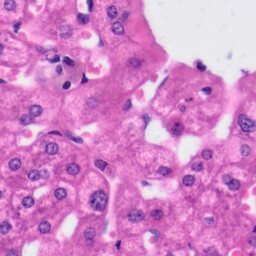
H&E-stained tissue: Liver